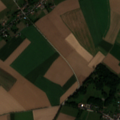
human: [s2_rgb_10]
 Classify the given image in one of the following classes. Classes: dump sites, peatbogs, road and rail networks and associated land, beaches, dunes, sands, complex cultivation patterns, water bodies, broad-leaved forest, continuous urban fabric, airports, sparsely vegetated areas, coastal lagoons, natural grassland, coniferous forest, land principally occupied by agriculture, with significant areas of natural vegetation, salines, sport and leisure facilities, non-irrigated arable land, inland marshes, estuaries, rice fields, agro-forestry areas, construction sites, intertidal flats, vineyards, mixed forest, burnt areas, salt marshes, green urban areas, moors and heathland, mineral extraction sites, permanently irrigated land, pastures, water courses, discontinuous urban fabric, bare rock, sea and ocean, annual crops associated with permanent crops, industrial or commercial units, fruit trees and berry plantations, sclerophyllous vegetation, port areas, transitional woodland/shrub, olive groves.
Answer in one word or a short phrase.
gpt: discontinuous urban fabric, sport and leisure facilities, non-irrigated arable land, complex cultivation patterns